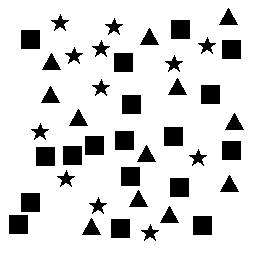
Squares: 18
Triangles: 12
Stars: 12
Total shapes: 42